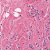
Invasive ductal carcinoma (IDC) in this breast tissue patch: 0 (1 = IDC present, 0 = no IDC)